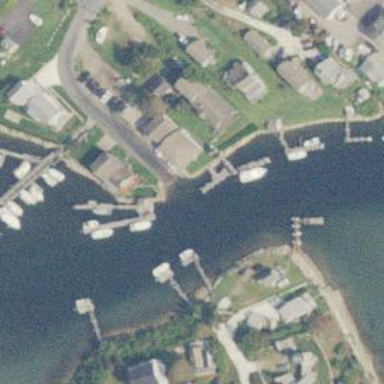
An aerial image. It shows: Man-made pier.